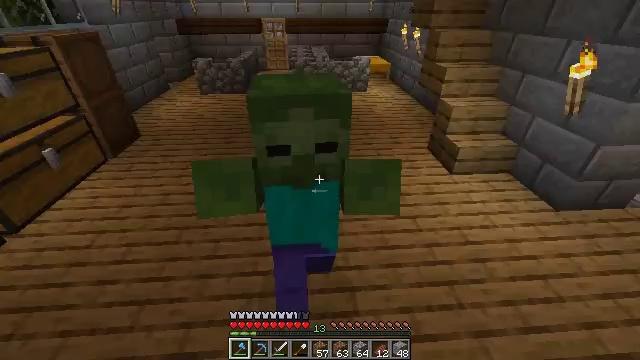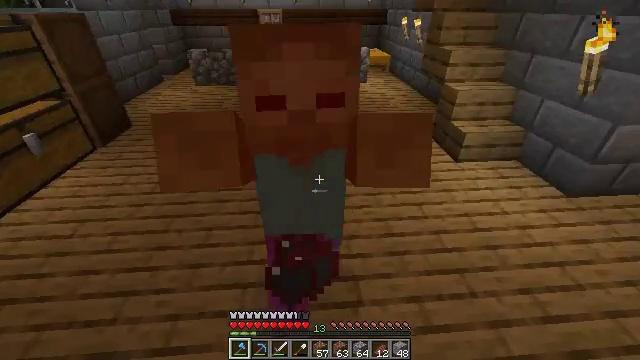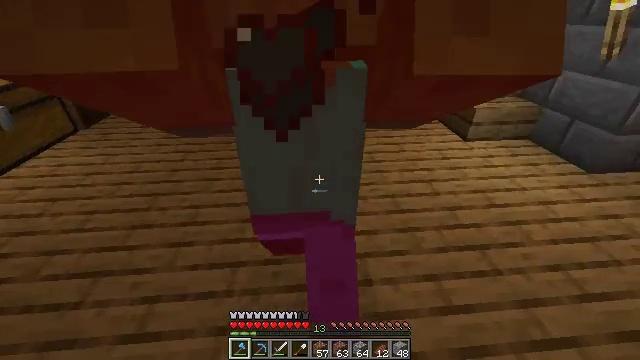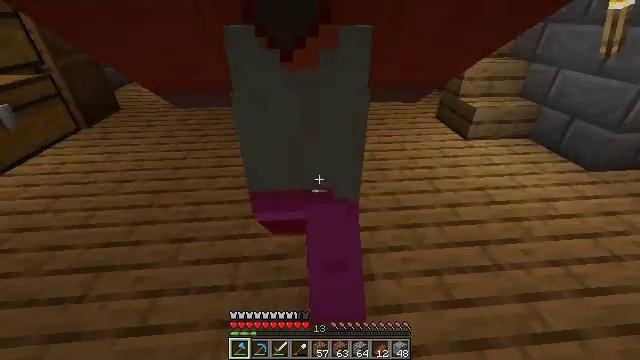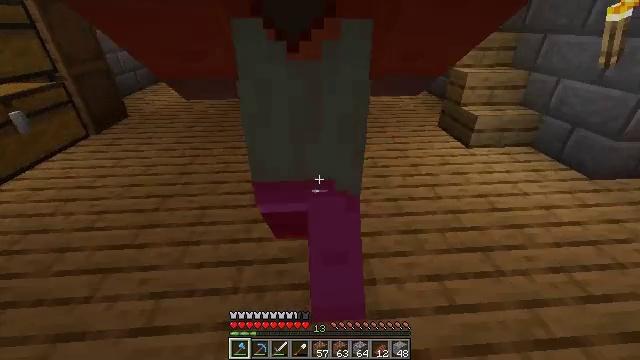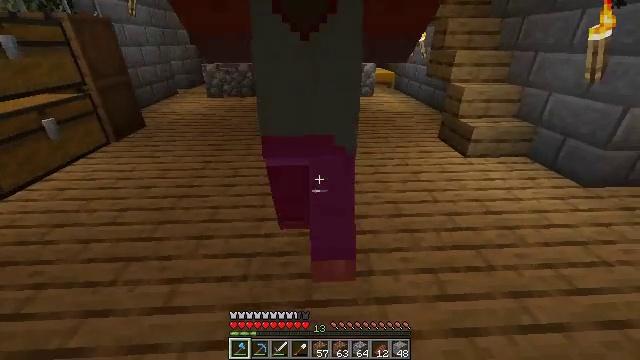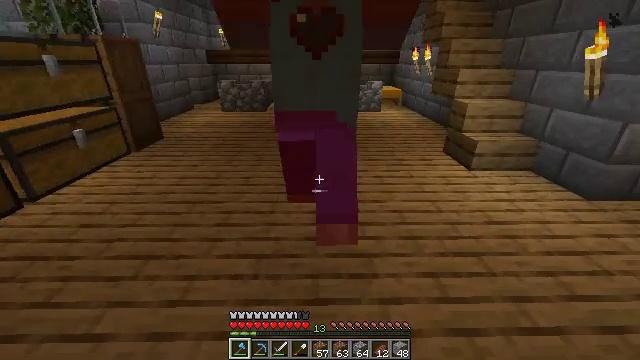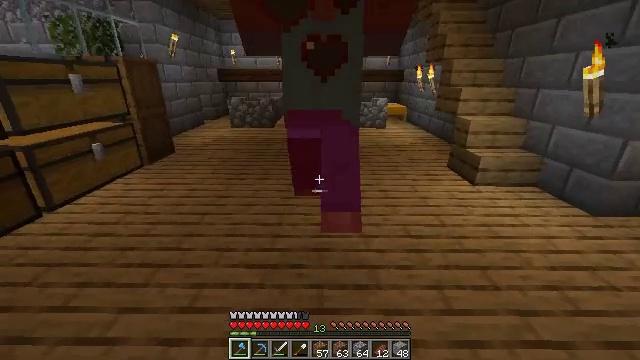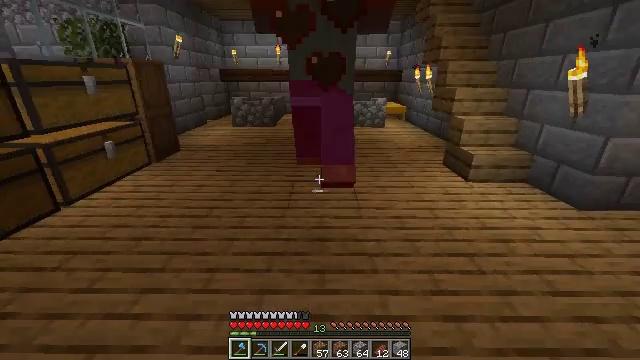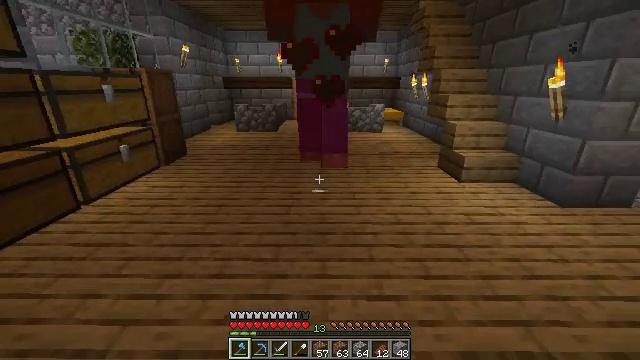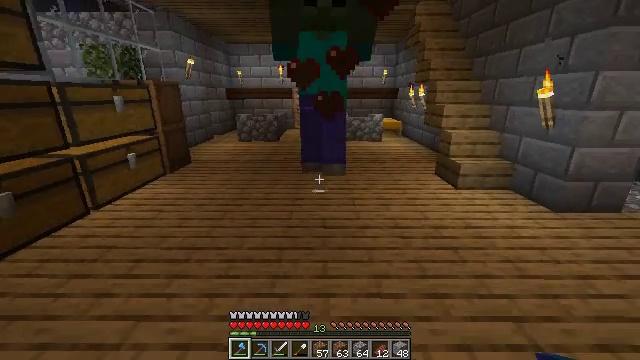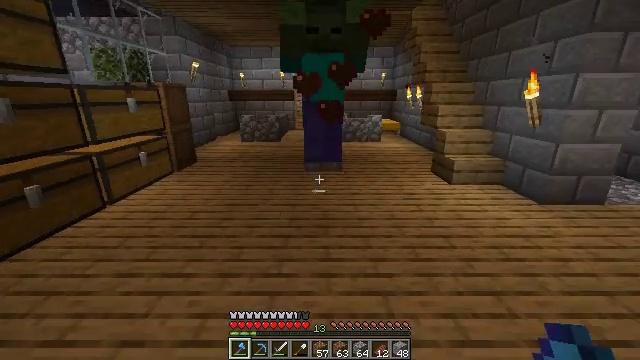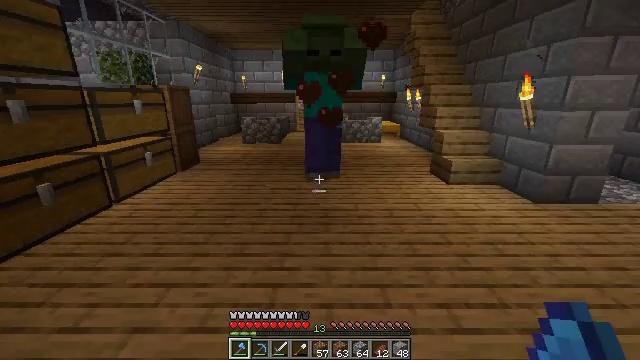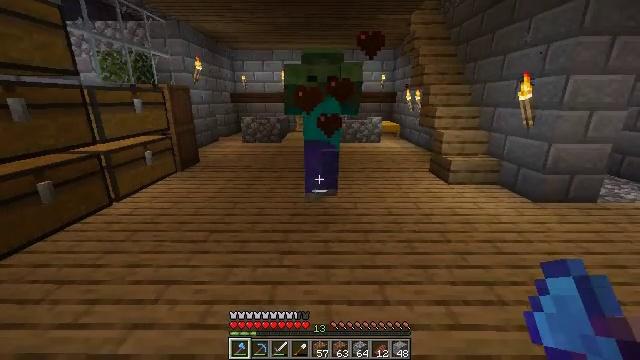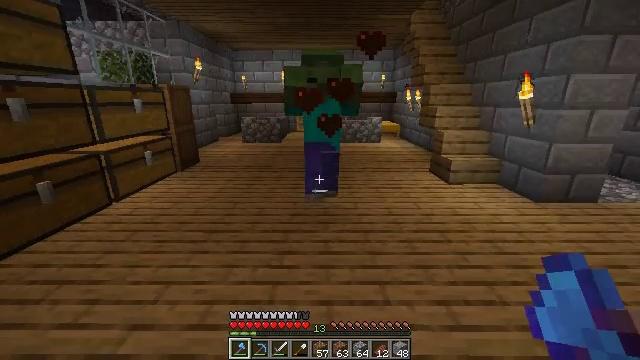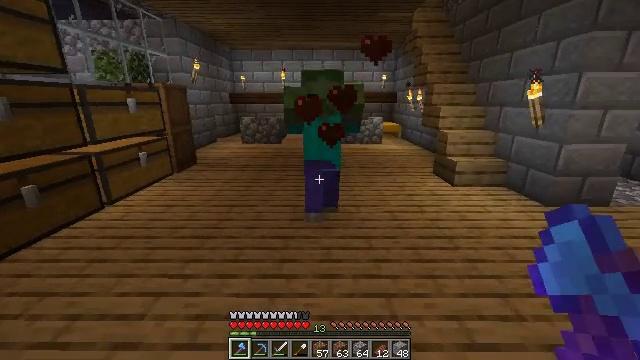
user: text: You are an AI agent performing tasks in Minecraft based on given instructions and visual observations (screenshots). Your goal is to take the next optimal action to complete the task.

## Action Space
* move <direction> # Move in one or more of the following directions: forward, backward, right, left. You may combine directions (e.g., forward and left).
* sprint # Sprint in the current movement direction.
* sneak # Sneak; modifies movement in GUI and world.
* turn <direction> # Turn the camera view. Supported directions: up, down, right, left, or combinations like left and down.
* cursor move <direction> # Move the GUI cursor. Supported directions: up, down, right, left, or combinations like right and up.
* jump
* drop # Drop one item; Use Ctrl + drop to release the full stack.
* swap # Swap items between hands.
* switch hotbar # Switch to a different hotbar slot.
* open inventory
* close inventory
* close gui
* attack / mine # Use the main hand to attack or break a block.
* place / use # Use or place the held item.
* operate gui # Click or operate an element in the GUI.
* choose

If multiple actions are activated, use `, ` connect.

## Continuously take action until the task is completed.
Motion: motion action
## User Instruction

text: Kill a zombie.
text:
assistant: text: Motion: move back
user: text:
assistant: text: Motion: move back
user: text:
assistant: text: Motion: move back
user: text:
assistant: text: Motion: move back, turn up
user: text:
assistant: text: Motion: move back, turn left and up
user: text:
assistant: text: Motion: move back, turn left and up
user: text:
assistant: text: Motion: move back, turn left and up
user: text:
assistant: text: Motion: move back
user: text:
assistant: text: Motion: move back, turn up
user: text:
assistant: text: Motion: move back, turn up
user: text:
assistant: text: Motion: move back
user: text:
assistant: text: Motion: no_op
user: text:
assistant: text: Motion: move forward
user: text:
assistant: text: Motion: move forward
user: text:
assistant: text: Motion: move forward
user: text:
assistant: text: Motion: move forward
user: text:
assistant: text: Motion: move forward
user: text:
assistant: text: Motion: move forward
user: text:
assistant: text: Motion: move forward
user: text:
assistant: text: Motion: move forward
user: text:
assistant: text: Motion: move forward, attack / mine
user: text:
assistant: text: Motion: turn right and down, attack / mine
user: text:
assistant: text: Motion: move back, attack / mine
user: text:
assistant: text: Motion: move back, attack / mine
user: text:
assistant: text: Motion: move back
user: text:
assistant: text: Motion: no_op